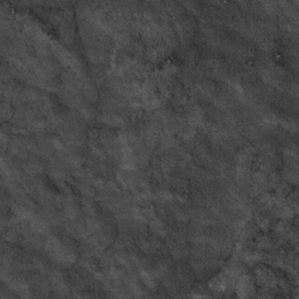
Label: frost